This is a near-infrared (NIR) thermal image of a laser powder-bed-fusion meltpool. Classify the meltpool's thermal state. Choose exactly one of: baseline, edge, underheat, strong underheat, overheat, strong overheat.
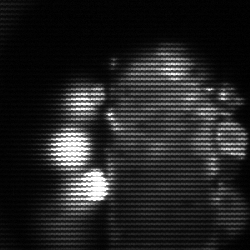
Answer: strong underheat